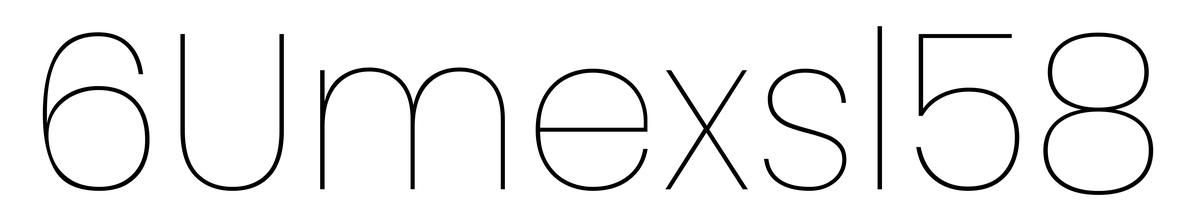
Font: Poppins-Thin